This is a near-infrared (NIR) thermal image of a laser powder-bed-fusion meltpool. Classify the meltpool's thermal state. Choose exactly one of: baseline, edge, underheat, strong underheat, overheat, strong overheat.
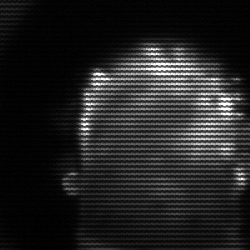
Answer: baseline